Interaction volume radius: 5 \u00c5
Interaction volume height: 40 \u00c5
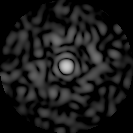
Disorder parameter: 0.8295